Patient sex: F
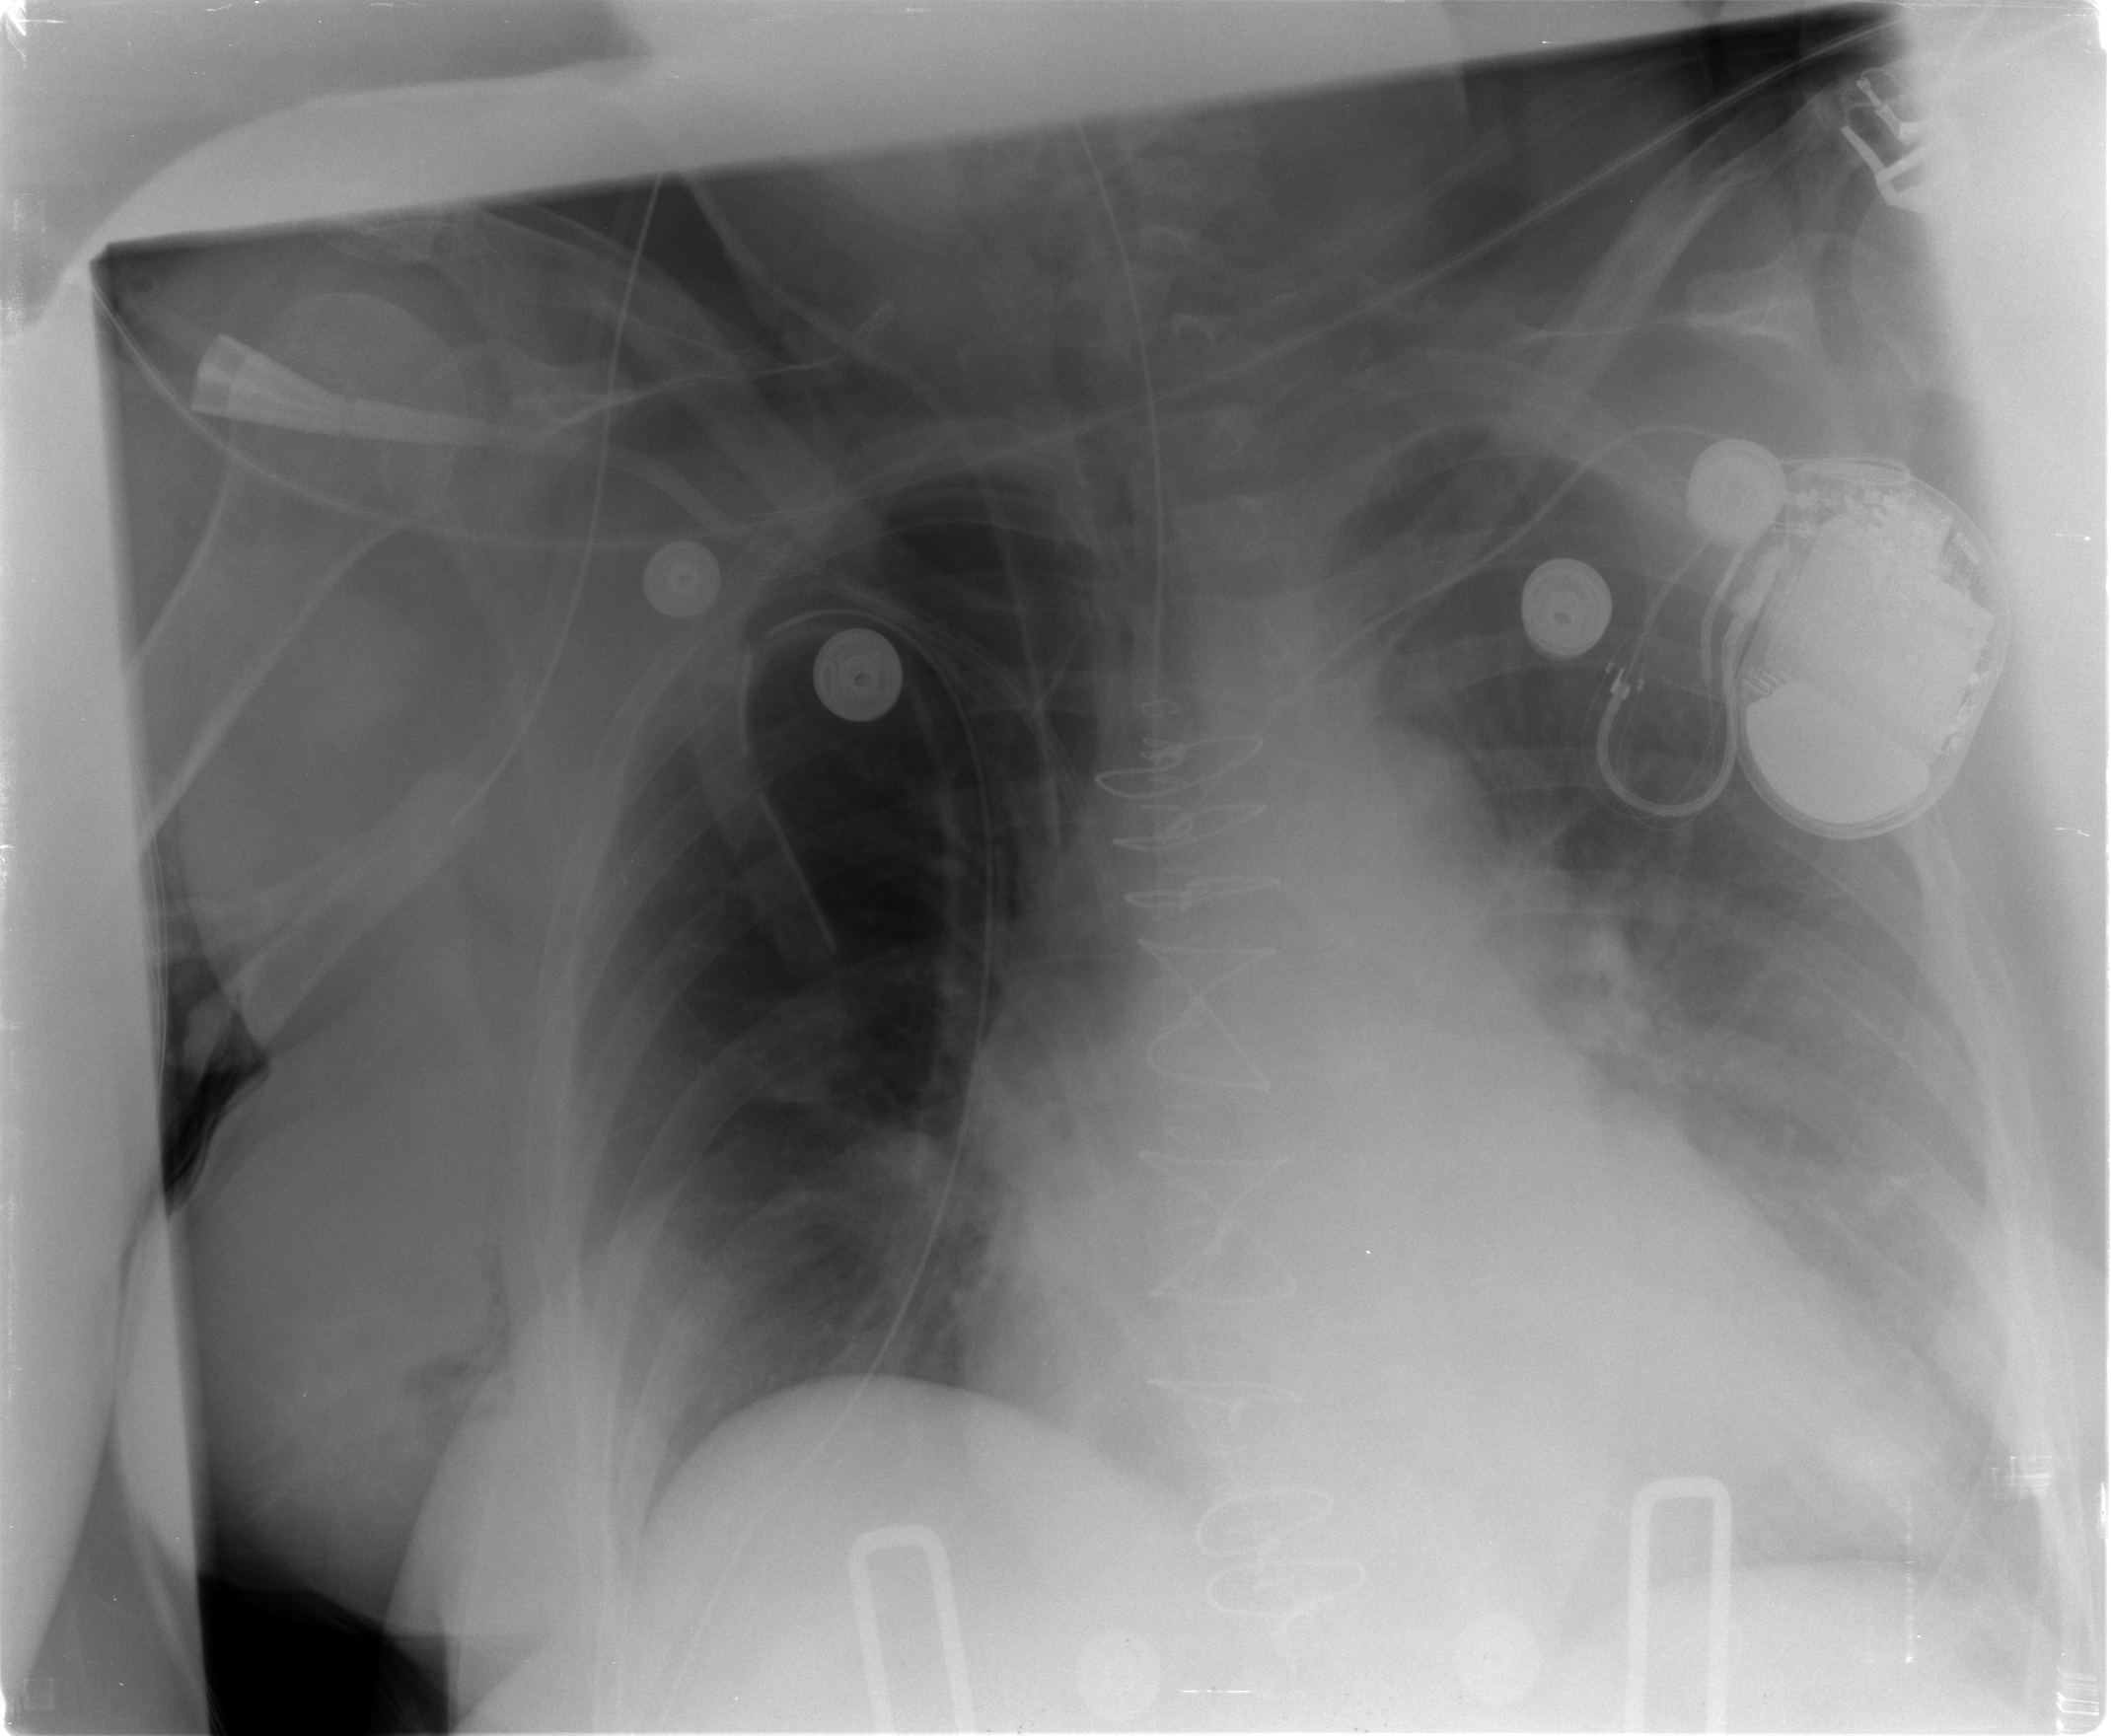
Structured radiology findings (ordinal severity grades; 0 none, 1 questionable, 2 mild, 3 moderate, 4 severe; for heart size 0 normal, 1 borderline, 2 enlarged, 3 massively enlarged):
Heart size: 2
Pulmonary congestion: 0
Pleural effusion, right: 0
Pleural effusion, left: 2
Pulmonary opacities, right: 0
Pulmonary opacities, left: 0
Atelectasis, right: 0
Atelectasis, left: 2